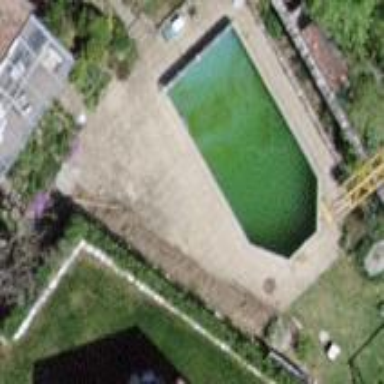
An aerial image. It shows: Outdoor swimming pool on leisure land.